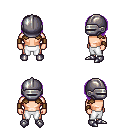
a pixel art fantasy rpg character, male body template, human, light skin, leather shoulder armor, white pants, purple pageboy hairstyle, metal helm, leather bracers, metal boots, four views (front, back, left, right), 2x2 character sprite sheet, small pixel art, hard edges, no anti-aliasing